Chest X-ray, PA view. Patient: 62 years old, sex F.
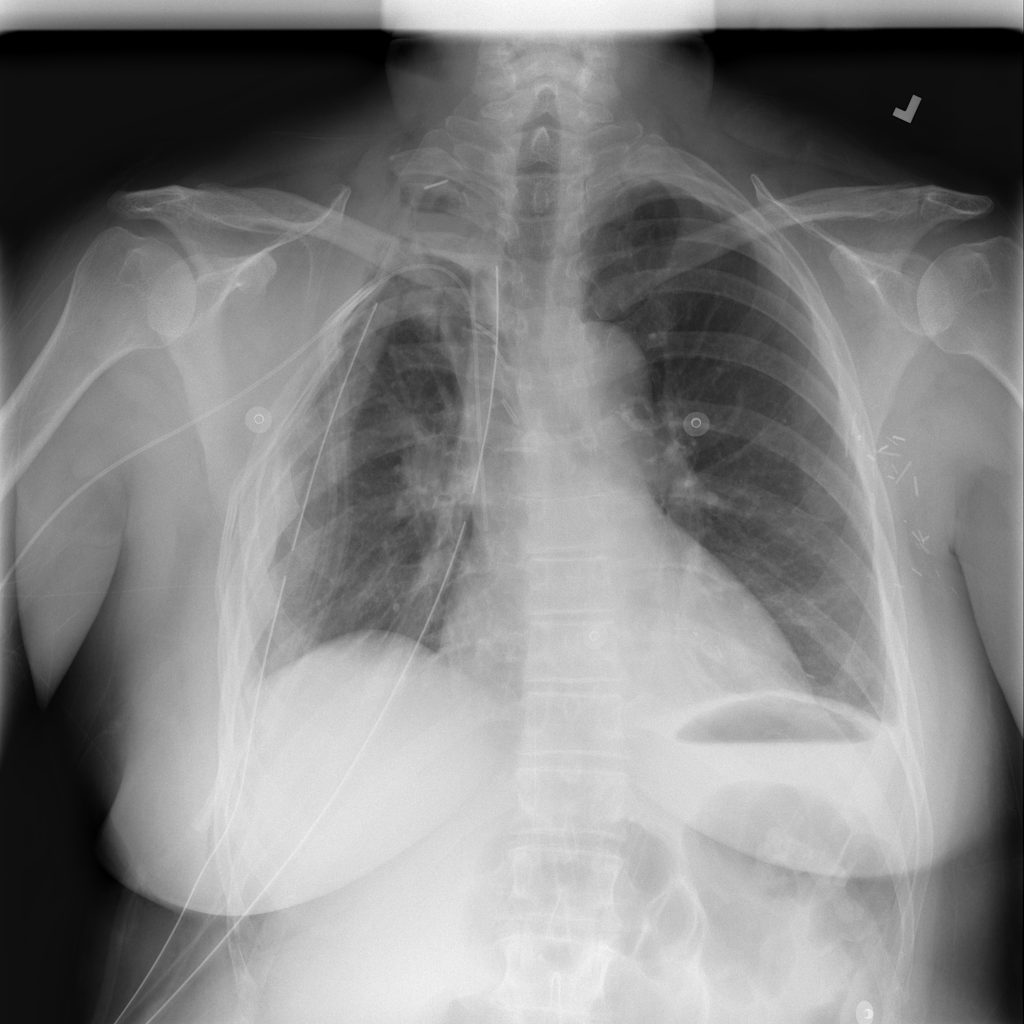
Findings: No Finding